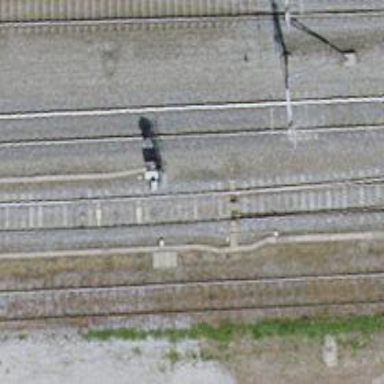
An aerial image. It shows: Electrified rail siding with contact line.